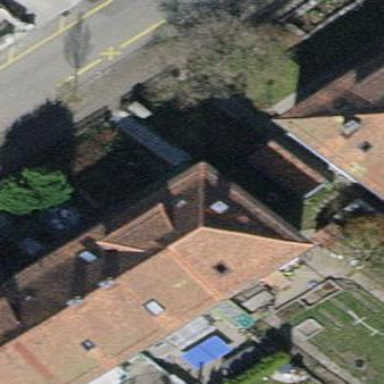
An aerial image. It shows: Building with tile roof.